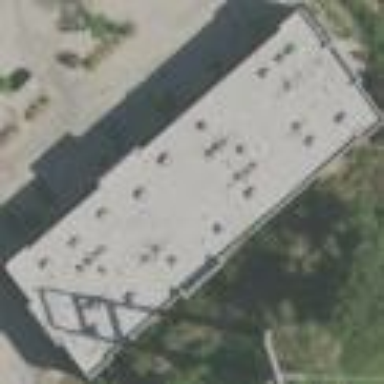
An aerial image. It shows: Commercial building.